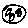
Label: moon